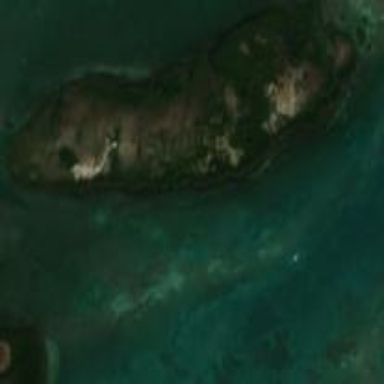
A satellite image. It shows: Islet located along the natural coastline.